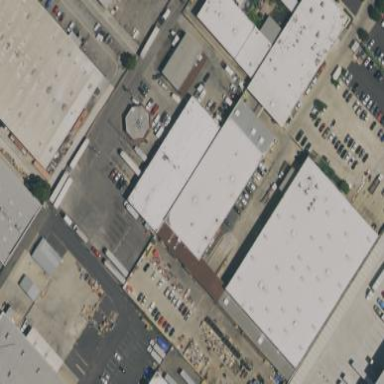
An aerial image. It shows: Industrial building.